Question: Here is my AndroidManifest.xml code
'''
<?xml version="1.0" encoding="utf-8"?>
<manifest xmlns:android="http://schemas.android.com/apk/res/android"
package="com.me.allange">
<application
android:allowBackup="true"
android:icon="@mipmap/ic_launcher"
android:label="@string/app_name"
android:supportsRtl="true"
android:theme="@style/AppTheme">
<activity
android:name=".MainActivity"
android:label="@string/app_name"
android:screenOrientation="portrait"
android:theme="@style/AppTheme.NoActionBar">
<intent-filter>
<action android:name="android.intent.action.MAIN" />
<category android:name="android.intent.category.LAUNCHER" />
</intent-filter>
</activity>
'''
I want to see the activity name in the action bar . See the image of my action bar ...

Please help me
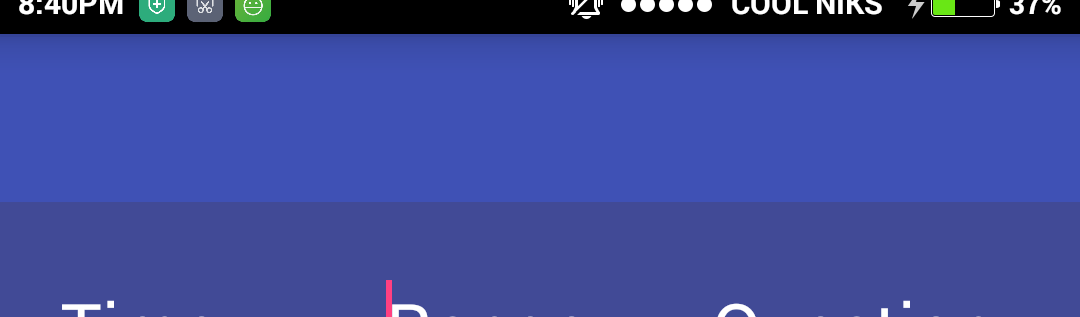
Answer: Actually, the following code was missing in my onCreate() method:
'''
Toolbar toolbar = (Toolbar) findViewById(R.id.toolbar);
setSupportActionBar(toolbar);
'''
Now, it's working 100%.